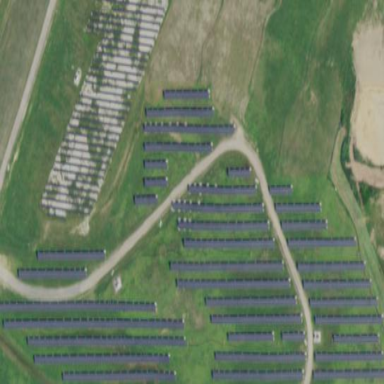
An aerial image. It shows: Solar power plant with photovoltaic technology generating electricity.